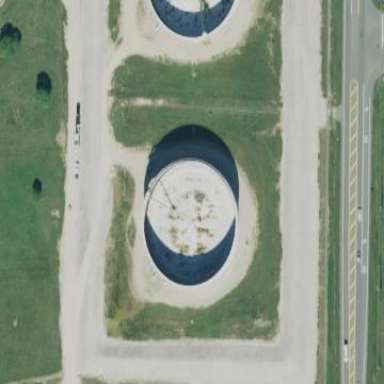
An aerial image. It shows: Storage tank building.